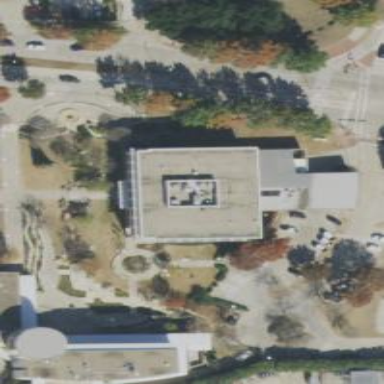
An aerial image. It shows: Public building with flat roof. It is police station.